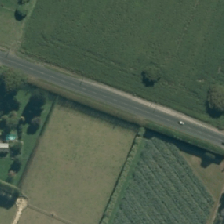
Land cover: shortrotation_cropland